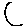
Label: moon